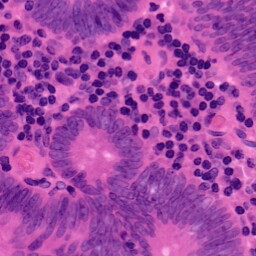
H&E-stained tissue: Colon